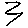
Label: zigzag